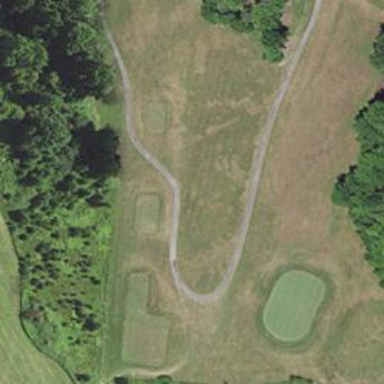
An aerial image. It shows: Scenic golf fairway.